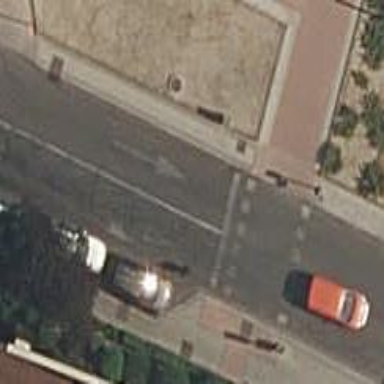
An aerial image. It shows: Road with traffic signals.